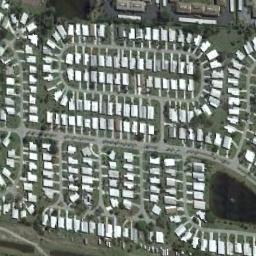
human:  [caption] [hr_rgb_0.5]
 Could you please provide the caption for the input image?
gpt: The mobile home park has lots of neatly arranged white mobile homes and some roads go through the mobile home park .

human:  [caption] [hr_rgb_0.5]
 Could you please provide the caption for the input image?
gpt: There are rows of mobile homes on each side of the path .

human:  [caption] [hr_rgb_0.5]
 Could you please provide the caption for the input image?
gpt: There are many buildings of different shapes and sizes in the mobile home parks .

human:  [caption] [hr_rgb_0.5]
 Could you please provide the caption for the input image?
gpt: The mobile home park is on the grass next to the road .

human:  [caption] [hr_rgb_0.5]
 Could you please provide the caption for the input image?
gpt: There are many white buildings and a lake in the mobile home park .